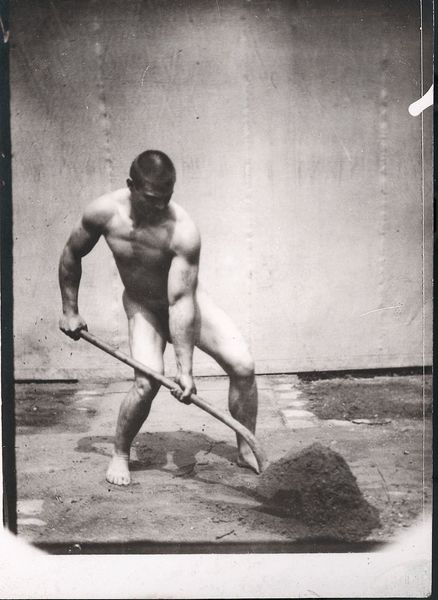
Titel: Mann mit Schaufel
Künstler: Albert Londe
Standort: Wien
Institution: Albertina, Wien
Schlagwörter: akt, fuß, hand, mann, nackt, schatten, weiß, sand, bewegung, grau, licht, schwarz, strasse, weg, jung, wand, anatomie, arm, arme, stein, steine, hände, vorhang, erde, haare, stoff, arbeit, beine, bein, füße, modell, pflaster, studie, arbeiten, schwer, mauer, hof, arbeiter, kies, kraft, muskeln, oberkörper, foto, fotografie, photographie, griff, muskulös, kreuz, haufen, barfuß, schwarzweiss, leinwand, kurz, photo, heben, dreck, graben, fotographie, athlet, schaufel, fot, bauen, photografie, voll, bauarbeiter, bartlos, schaufeln, phot, schwazr, schippe, ausheben, mukeln, hubarbeit, sshippe, 0erde